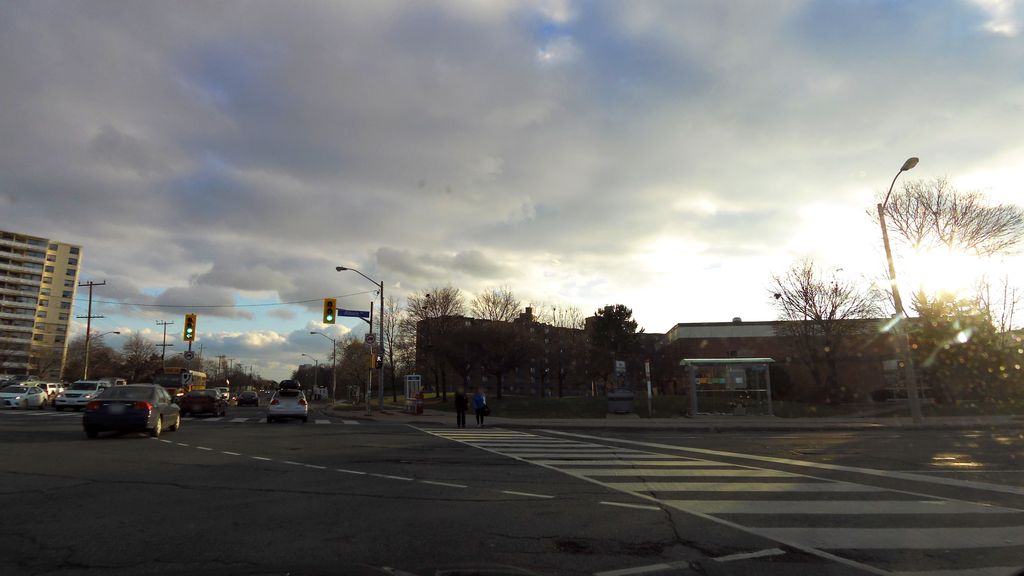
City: toronto